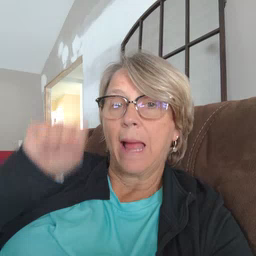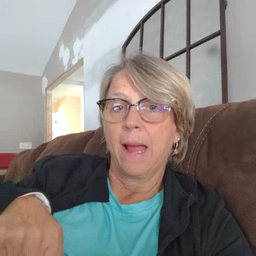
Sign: can